Field crop: tomato
Growth stage: 2
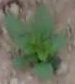
Species: solanum